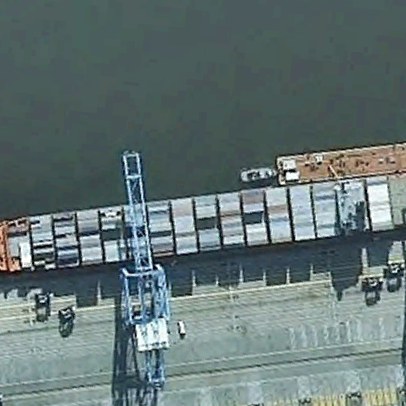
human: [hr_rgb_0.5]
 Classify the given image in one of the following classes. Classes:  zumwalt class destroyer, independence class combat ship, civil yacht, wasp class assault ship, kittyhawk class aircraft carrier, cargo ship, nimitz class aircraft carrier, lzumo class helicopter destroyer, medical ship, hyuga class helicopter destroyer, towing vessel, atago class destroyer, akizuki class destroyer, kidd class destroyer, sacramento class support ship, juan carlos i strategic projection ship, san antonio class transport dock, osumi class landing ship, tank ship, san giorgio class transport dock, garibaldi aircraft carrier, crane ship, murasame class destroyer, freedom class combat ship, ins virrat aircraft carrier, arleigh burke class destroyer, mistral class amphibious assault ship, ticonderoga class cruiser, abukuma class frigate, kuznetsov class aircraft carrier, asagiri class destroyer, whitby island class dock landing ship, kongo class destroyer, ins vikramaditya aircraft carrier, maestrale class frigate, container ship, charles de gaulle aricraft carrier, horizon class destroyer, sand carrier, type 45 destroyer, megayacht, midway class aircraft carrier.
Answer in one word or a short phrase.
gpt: Container ship